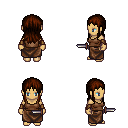
a pixel art fantasy rpg character, female body template, human, tanned skin, brown pirate shirt, robe skirt, brown unkempt hairstyle, leather bracers, dagger, four views (front, back, left, right), 2x2 character sprite sheet, small pixel art, hard edges, no anti-aliasing